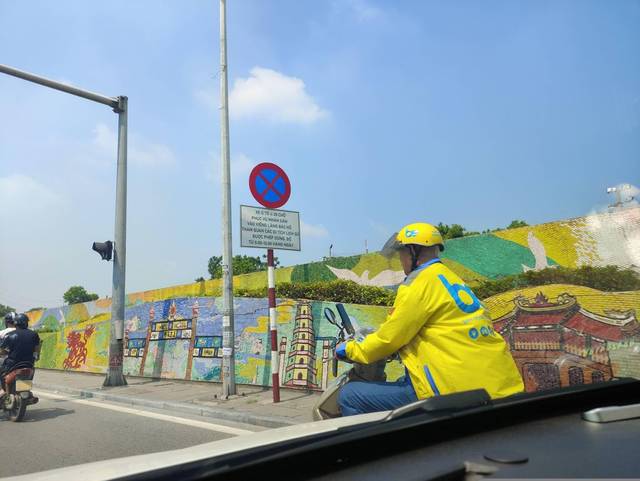
Region: Vietnam
Coordinates: 21.047, 105.844